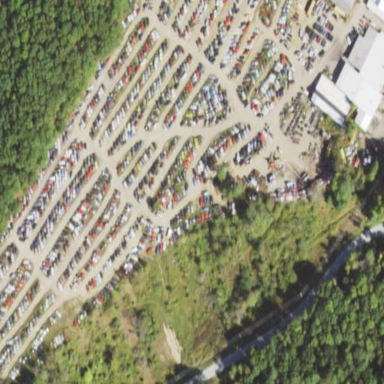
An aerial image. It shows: Scrap yard located in industrial area.